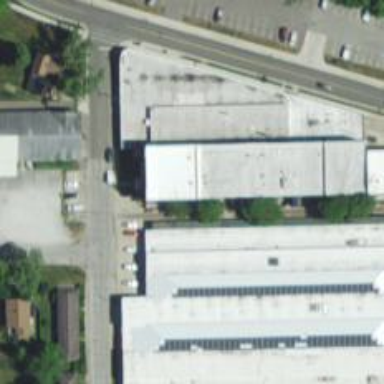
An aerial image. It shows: Retail building.